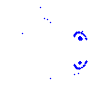
Particle: kaon